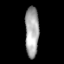
Tissue: lung
Cell type: Endothelial cells
Senescence score: 0.6376
Nuclear area (px): 681
Mean DAPI intensity: 166.838